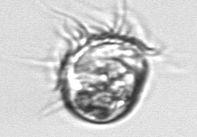
Label: Leegaardiella_ovalis